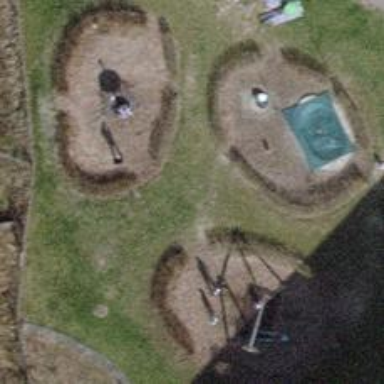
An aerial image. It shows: Playground area for leisure activities on the land.